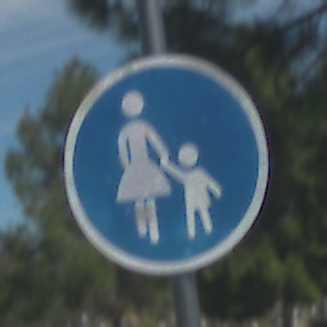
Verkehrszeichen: Gehweg
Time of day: Midday
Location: Outdoor (Special)
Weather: PartlyCloudy
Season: NotSpecified
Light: Natural